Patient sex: F
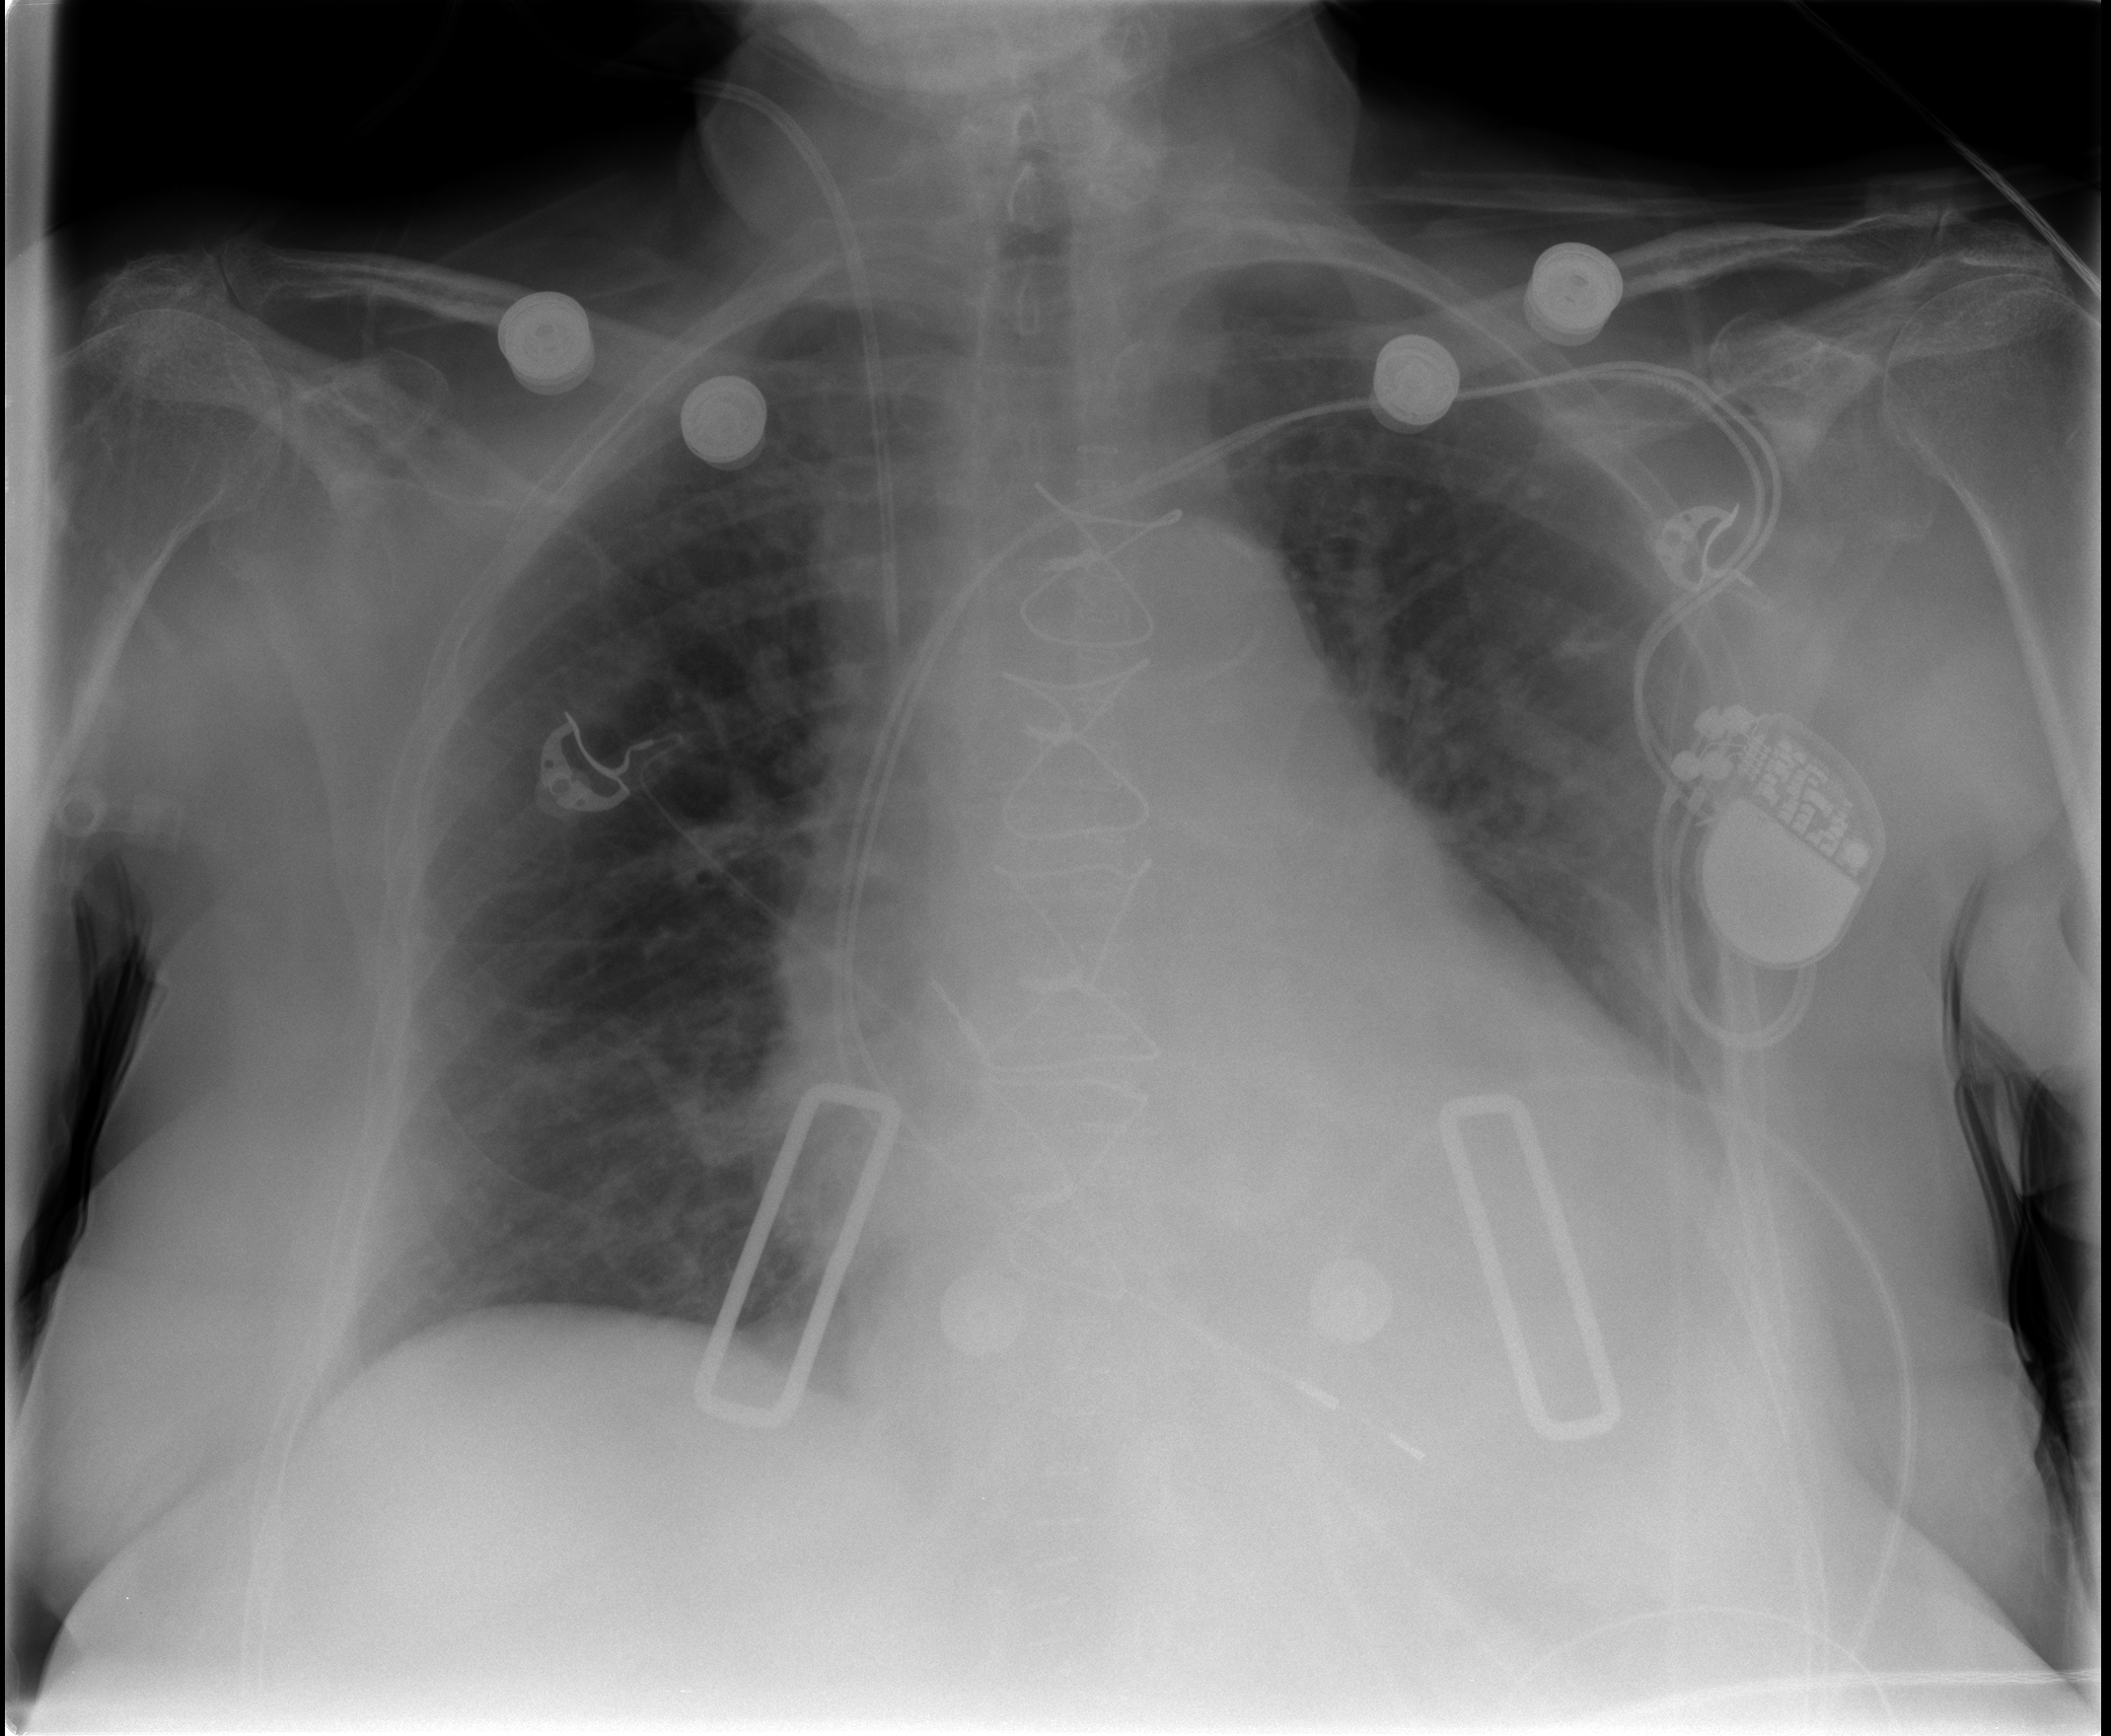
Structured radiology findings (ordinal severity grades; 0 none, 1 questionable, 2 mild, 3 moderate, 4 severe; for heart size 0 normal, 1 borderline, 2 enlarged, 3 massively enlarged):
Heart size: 2
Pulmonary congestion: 0
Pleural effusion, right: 0
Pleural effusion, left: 2
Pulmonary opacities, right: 0
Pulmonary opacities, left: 0
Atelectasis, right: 0
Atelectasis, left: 2